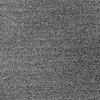
Atmospheric dust classification: dusty